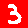
Digit: 3